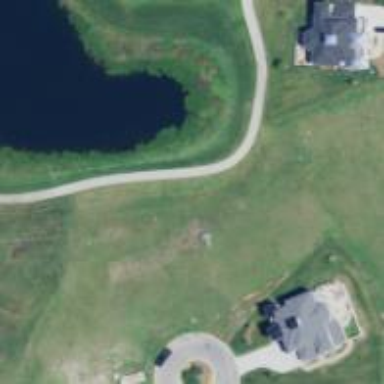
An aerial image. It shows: Service road used as golf cart path.